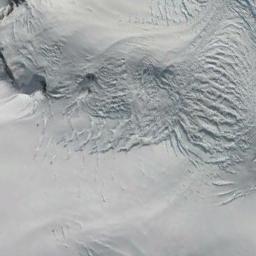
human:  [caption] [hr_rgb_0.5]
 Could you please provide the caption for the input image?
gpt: The snowberg is covered with snow .

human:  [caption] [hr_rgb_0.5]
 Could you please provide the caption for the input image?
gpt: A snow-covered mountain covered in large areas .

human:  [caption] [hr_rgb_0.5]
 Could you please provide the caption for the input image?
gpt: The snowberg is covered with snow and ice .

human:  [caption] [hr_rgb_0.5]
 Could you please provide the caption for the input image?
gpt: The snow berg is full of white snow .

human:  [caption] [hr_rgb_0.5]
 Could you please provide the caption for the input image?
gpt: There are full of snow on the snowberg .